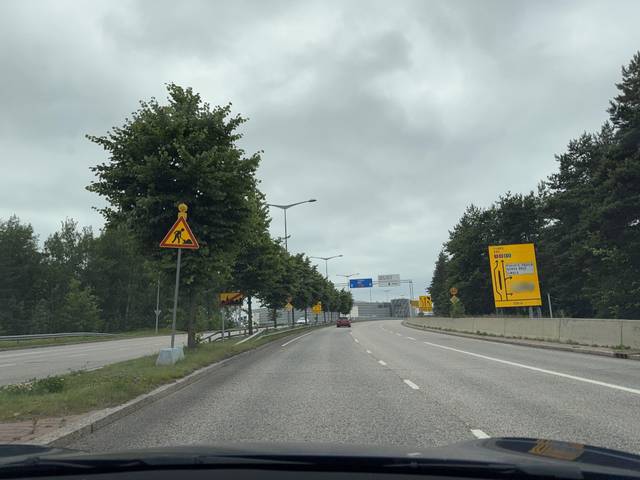
Region: Finland
Coordinates: 60.207, 24.936